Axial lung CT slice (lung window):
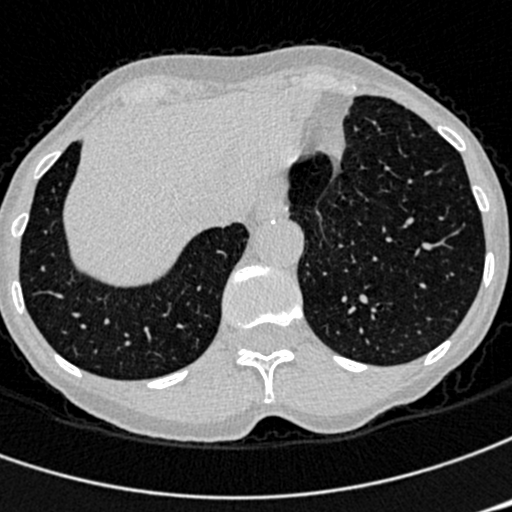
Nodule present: no